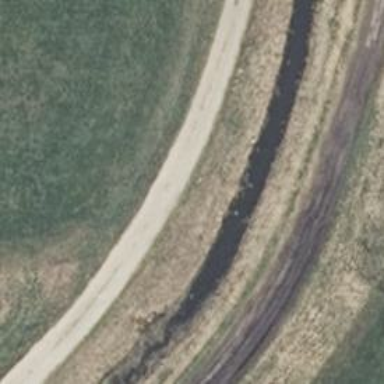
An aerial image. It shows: Track road with concrete lanes of grade1 quality.